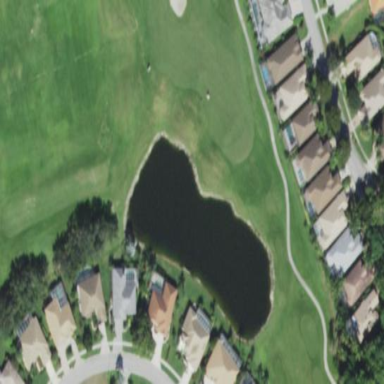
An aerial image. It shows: Scenic view of water hazard on golf course. The natural water feature adds beauty to the landscape.